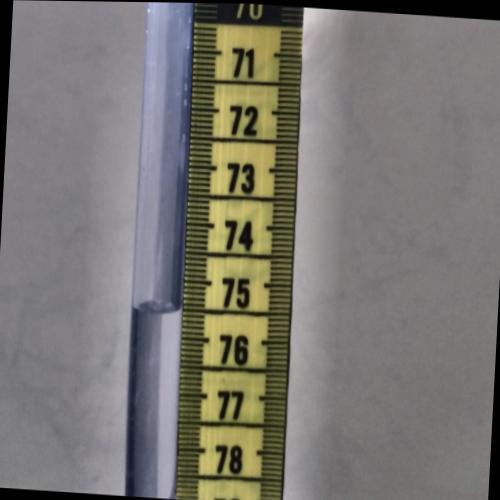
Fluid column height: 75.5 cm